Question: I'm trying to write a PowerShell script that will include a list box. To make sure I've got my head wrapped around the concepts needed, I've looked up a tutorial on TechNet and tried to duplicate the code provided.
<URL>
If I'm following the walkthrough and script properly, it appears that the script is intended to present a dialog box and then output the selected item to the CLI. I've duplicated the dialog box, but I can't get it to write the selection to the CLI. I even modified the last line to explicitly call Write-Output to show the value of $x.
Everything about this script appears to work as intended, except for actually writing out any value for $x. Since 'echo "$x"' is perhaps the simplest line in all that code, I can only presume the problem is actually with getting data to $x instead.
Below is cut-and-paste from my PowerShell ISE window, which in turn was cut-and-paste from the aforementioned TechNet article:
'''
[void] [System.Reflection.Assembly]::LoadWithPartialName("System.Windows.Forms")
[void] [System.Reflection.Assembly]::LoadWithPartialName("System.Drawing")
$objForm = New-Object System.Windows.Forms.Form
$objForm.Text = "Select a Computer"
$objForm.Size = New-Object System.Drawing.Size(300,200)
$objForm.StartPosition = "CenterScreen"
$objForm.KeyPreview = $True
$objForm.Add_KeyDown({if ($_.KeyCode -eq "Enter")
{$x=$objListBox.SelectedItem;$objForm.Close()}})
$objForm.Add_KeyDown({if ($_.KeyCode -eq "Escape")
{$objForm.Close()}})
$OKButton = New-Object System.Windows.Forms.Button
$OKButton.Location = New-Object System.Drawing.Size(75,120)
$OKButton.Size = New-Object System.Drawing.Size(75,23)
$OKButton.Text = "OK"
$OKButton.Add_Click({$x=$objListBox.SelectedItem;$objForm.Close()})
$objForm.Controls.Add($OKButton)
$CancelButton = New-Object System.Windows.Forms.Button
$CancelButton.Location = New-Object System.Drawing.Size(150,120)
$CancelButton.Size = New-Object System.Drawing.Size(75,23)
$CancelButton.Text = "Cancel"
$CancelButton.Add_Click({$objForm.Close()})
$objForm.Controls.Add($CancelButton)
$objLabel = New-Object System.Windows.Forms.Label
$objLabel.Location = New-Object System.Drawing.Size(10,20)
$objLabel.Size = New-Object System.Drawing.Size(280,20)
$objLabel.Text = "Please select a computer:"
$objForm.Controls.Add($objLabel)
$objListBox = New-Object System.Windows.Forms.ListBox
$objListBox.Location = New-Object System.Drawing.Size(10,40)
$objListBox.Size = New-Object System.Drawing.Size(260,20)
$objListBox.Height = 80
[void] $objListBox.Items.Add("atl-dc-001")
[void] $objListBox.Items.Add("atl-dc-002")
[void] $objListBox.Items.Add("atl-dc-003")
[void] $objListBox.Items.Add("atl-dc-004")
[void] $objListBox.Items.Add("atl-dc-005")
[void] $objListBox.Items.Add("atl-dc-006")
[void] $objListBox.Items.Add("atl-dc-007")
$objForm.Controls.Add($objListBox)
$objForm.Topmost = $True
$objForm.Add_Shown({$objForm.Activate()})
[void] $objForm.ShowDialog()
echo "$x"
'''
When the above didn't work as expected, I decided to go step-by-step with the tutorial and re-write the script myself. I modified it a bit to better suit my organizational preferences and to add annotations along the way. However, now even the dialog itself is broken.
'''
# Load Windows Forms & Drawing classes.
[void] [System.Reflection.Assembly]::LoadWithPartialName("System.Windows.Forms")
[void] [System.Reflection.Assembly]::LoadWithPartialName("System.Drawing")
# Create base form.
$objForm = New-Object System.Windows.Forms.Form
$objForm.Text = "Select a Computer"
$objForm.Size = New-Object System.Drawing.Size(300,200)
$objForm.StartPosition = "CenterScreen"
# Configure keyboard intercepts for ESC & ENTER.
$objForm.KeyPreview = $true
$objForm.Add_KeyDown({
if ($_.KeyCode -eq "Enter")
{
$x = $objListBox.SelectedItem
$objForm.Close()
}
})
$objForm.Add_KeyDown({
if ($_.KeyCode -eq "Escape")
{
$objForm.Close()
}
})
# Create OK button.
$OKButton = New-Object System.Windows.Forms.Button
$OKButton.Location = New-Object System.Drawing.Size(75,120)
$OKButton.Size = New-Object System.Drawing.Size(75,23)
$OKButton.Text = "OK"
$OKButton.Add_Click({
$x = $objListBox.SelectedItem
$objForm.Close()
})
$objForm.Controls.Add($OKButton)
# Create Cancel button.
$CancelButton = New-Object System.Windows.Forms.Button
$CancelButton.Location = New-Object System.Drawing.Size(150,120)
$CancelButton.Size = New-Object System.Drawing.Size(75,23)
$CancelButton.Text = "Cancel"
$CancelButton.Add_Click({
$objForm.Close()
})
$objForm.Controls.Add($CancelButton)
# Add form prompt text.
$objLabel = New-Object System.Windows.Forms.Label
$objLabel.Location = New-Object System.Drawing.Size(10,20)
$objLabel.Text = "Please select a computer:"
$objForm.Controls.Add($objLabel)
# Add list box.
$objListBox = New-Object System.Windows.Forms.ListBox
$objListBox.Location = New-Object System.Drawing.Size(10,40)
$objListBox.Size = New-Object System.Drawing.Size(260,20)
$objListBox.Height = 80
# Populate list.
[void] $objListBox.Items.Add("Option1")
[void] $objListBox.Items.Add("Option2")
[void] $objListBox.Items.Add("Option3")
[void] $objListBox.Items.Add("Option4")
[void] $objListBox.Items.Add("Option5")
[void] $objListBox.Items.Add("Option6")
[void] $objListBox.Items.Add("Option7")
# Force list box to display on top of other windows.
$objForm.TopMost = $true
# Display list box.
$objForm.Add_Shown({
$objForm.Activate()
})
[void] $objForm.ShowDialog()
# Show result.
$x
'''
The second code block results in this:

What am I doing wrong, here?
Note: I'm running PowerShell 3.0 on Windows 7
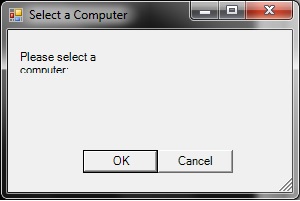
Answer: Modify the OK button click handler to this:
'''
$OKButton.Add_Click({$global:x=$objListBox.SelectedItem;$objForm.Close()})
'''
Note the use of the 'global:' scope specifier for the '$x' variable. PowerShell uses dynamic scoping and employs a "copy-on-write" approach to variables. That is, assuming $x is defined in the global scope, modifying '$x' in a function would only modify a local copy of the variable. If your intent is to modify the global value of $x you must use the global specifier e.g. '$global:x = ...'.